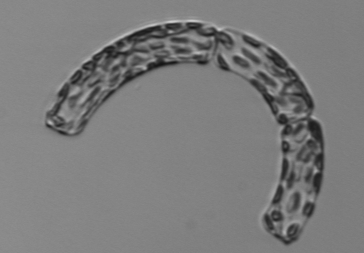
Label: Guinardia_striata